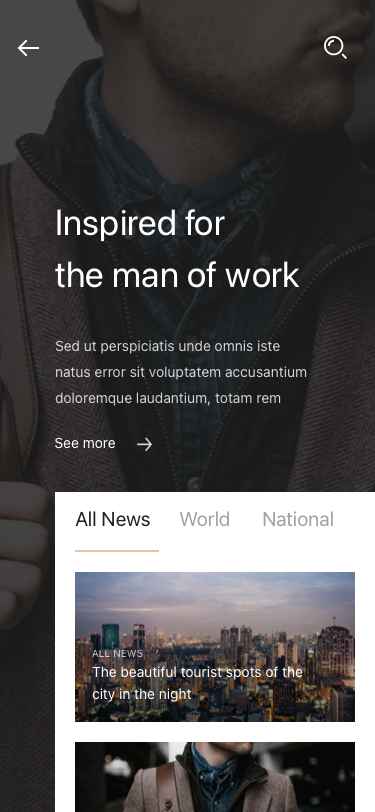
Text in this UI design:
Inspired for
the man of work
Sed ut perspiciatis unde omnis iste
natus error sit voluptatem accusantium
doloremque laudantium, totam rem
All News
World
National
The beautiful tourist spots of the
city in the night
ALL NEWS
See more